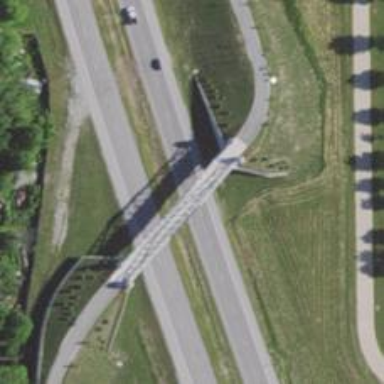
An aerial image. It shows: Bridge with asphalt cycleway designed for Nordic skiing.